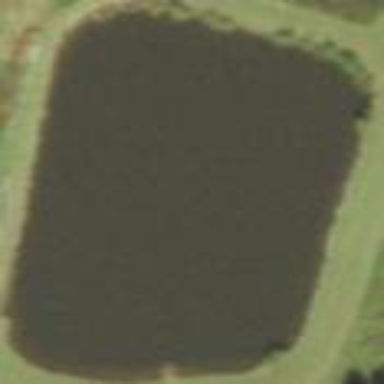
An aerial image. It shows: Peaceful pond surrounded by nature.